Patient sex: F
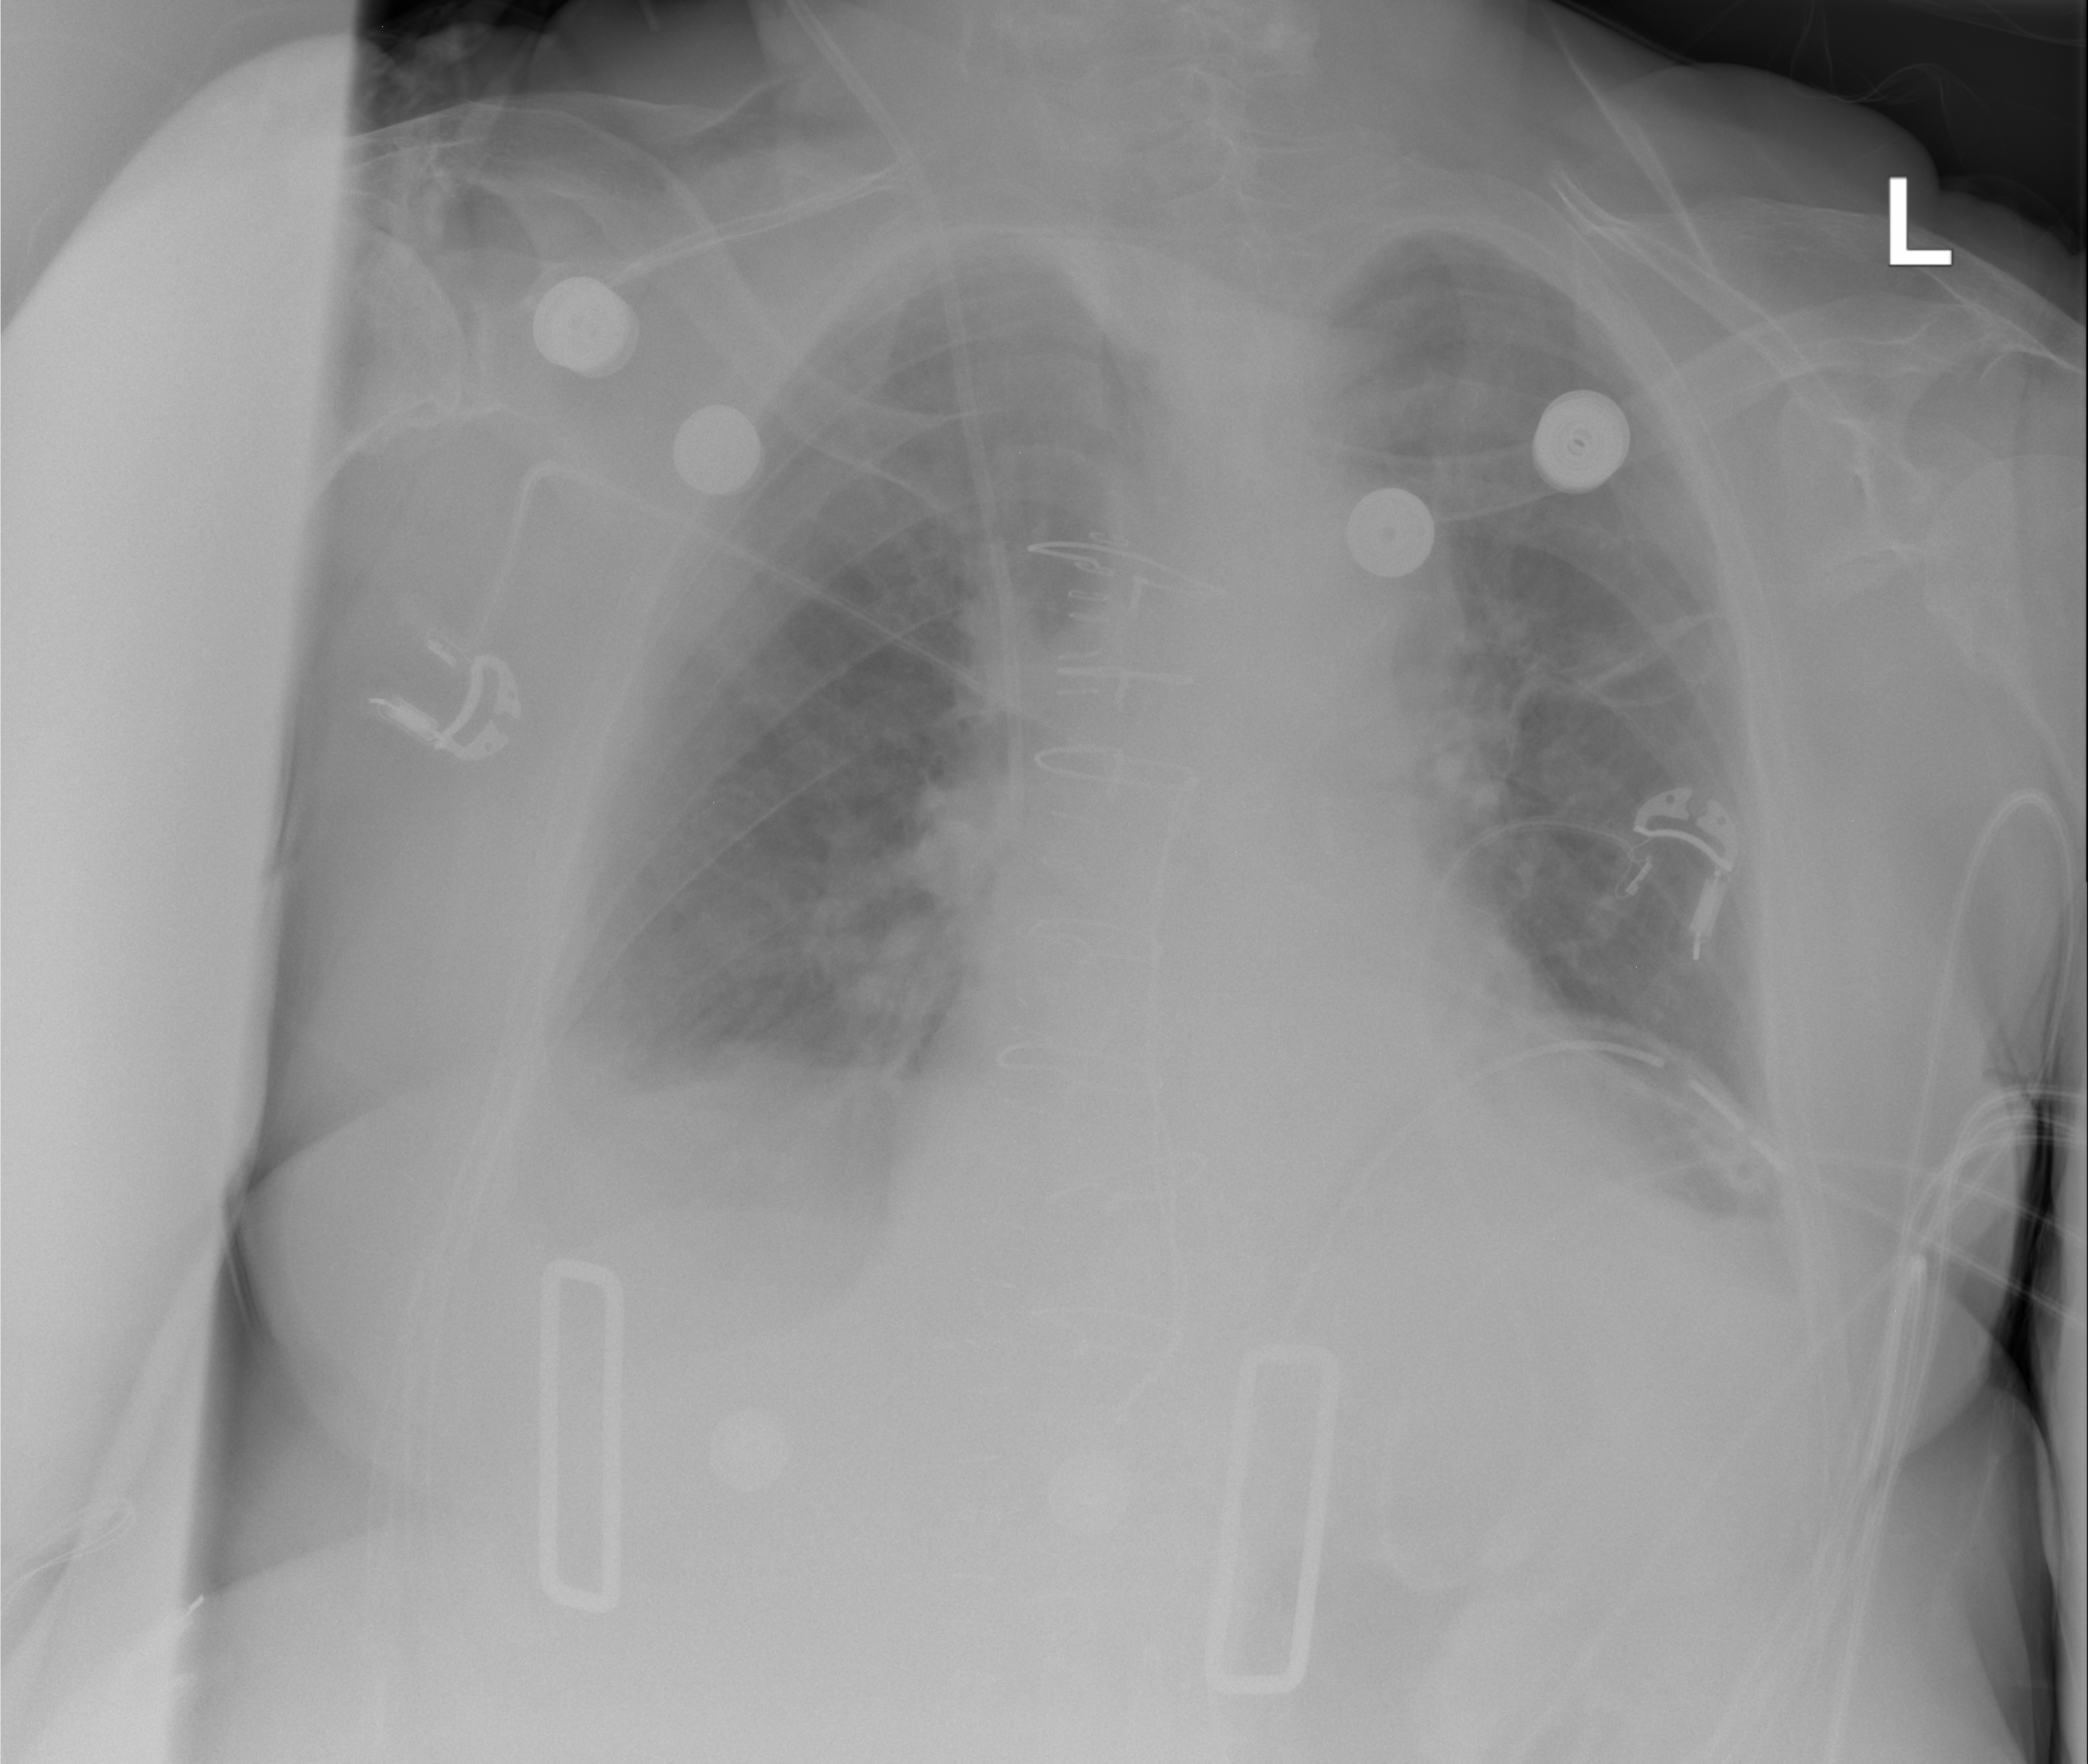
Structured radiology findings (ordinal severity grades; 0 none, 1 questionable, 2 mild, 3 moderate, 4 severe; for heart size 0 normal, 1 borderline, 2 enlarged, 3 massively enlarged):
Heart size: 2
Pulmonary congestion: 2
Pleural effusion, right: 2
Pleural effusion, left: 2
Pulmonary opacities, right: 2
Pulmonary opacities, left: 0
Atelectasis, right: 2
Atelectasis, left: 2